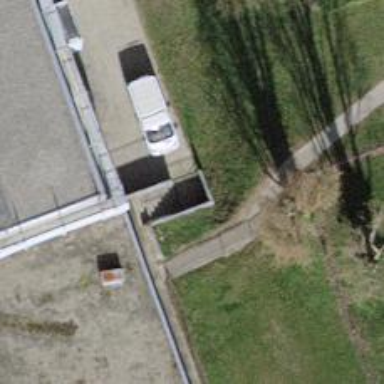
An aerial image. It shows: Set of steps on the road.